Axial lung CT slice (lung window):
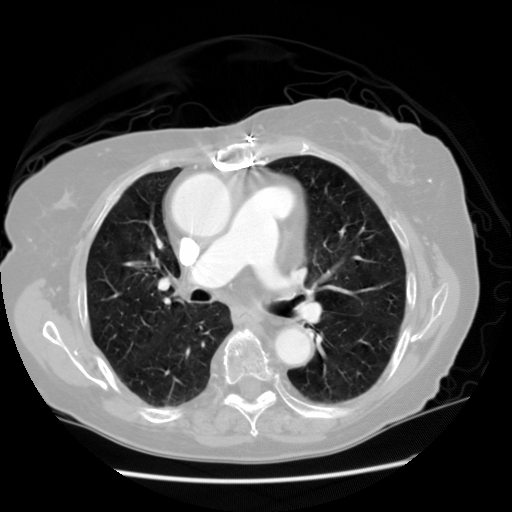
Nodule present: no